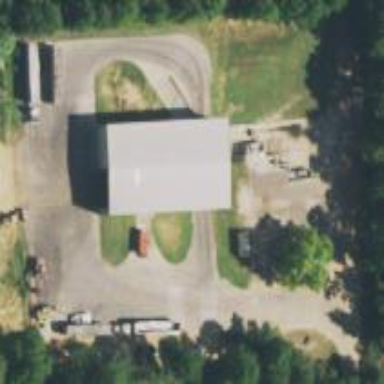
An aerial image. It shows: Recycling center.